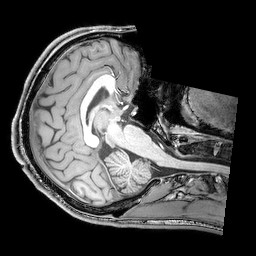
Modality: T1w
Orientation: axial
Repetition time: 0.00828 s
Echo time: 0.00388 s